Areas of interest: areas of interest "Dezhou Zhongchi Automotive Sales and Service Co., Ltd."
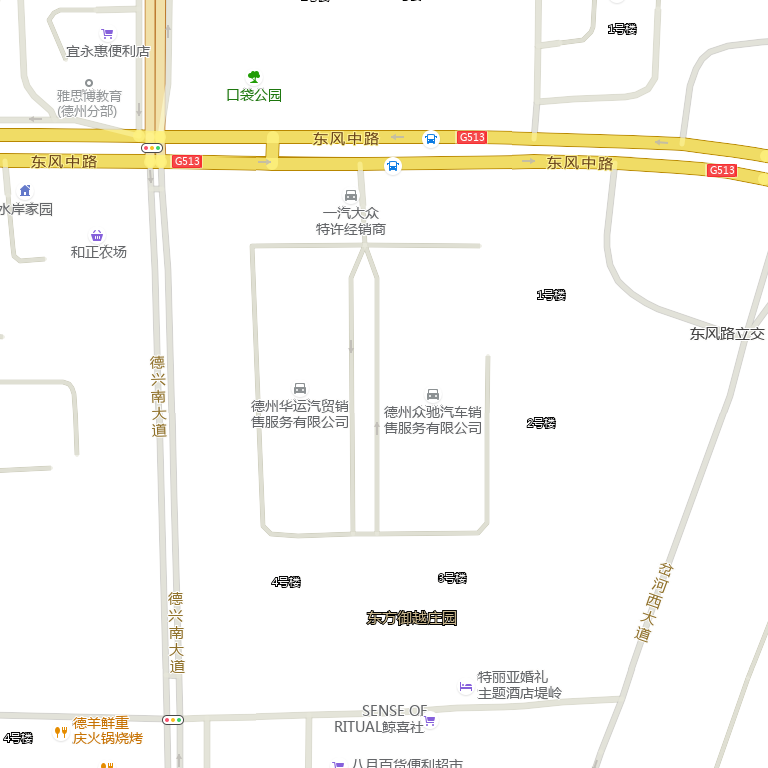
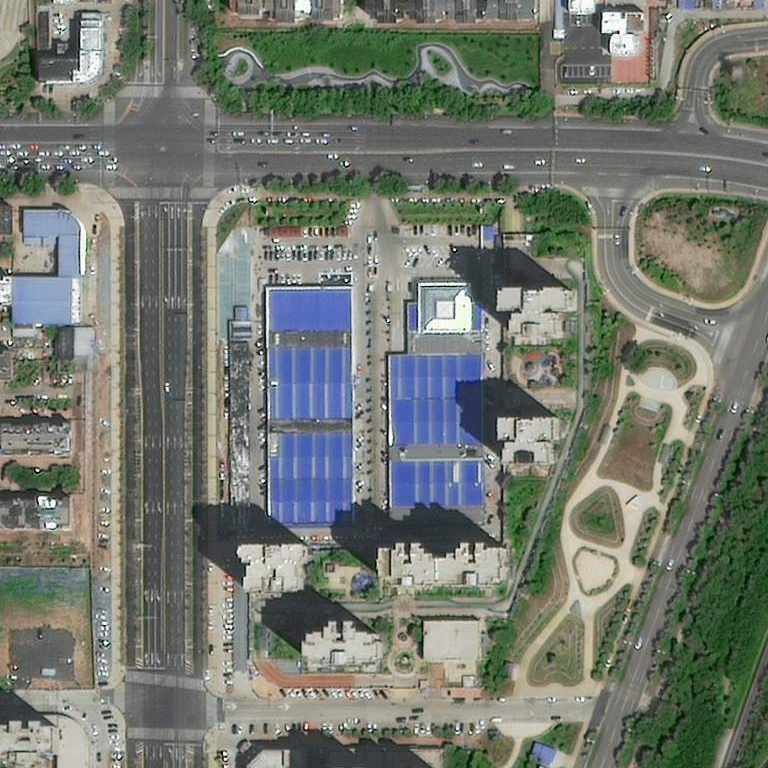